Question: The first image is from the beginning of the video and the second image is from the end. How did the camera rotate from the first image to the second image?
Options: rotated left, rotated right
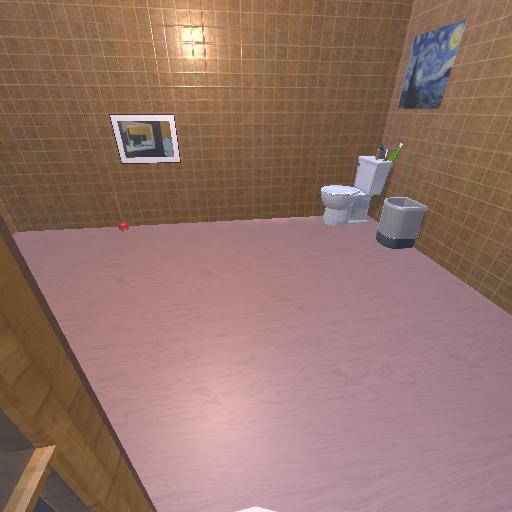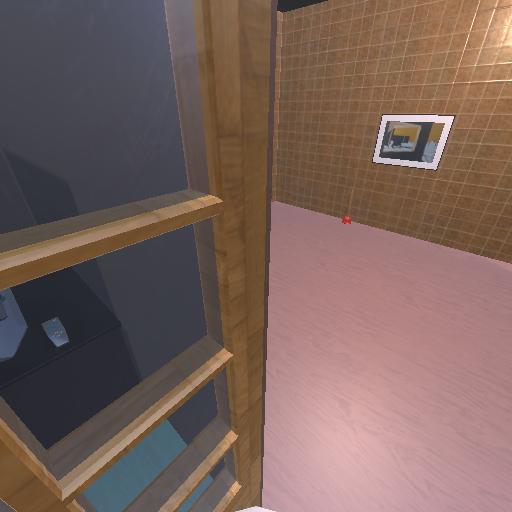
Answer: rotated left